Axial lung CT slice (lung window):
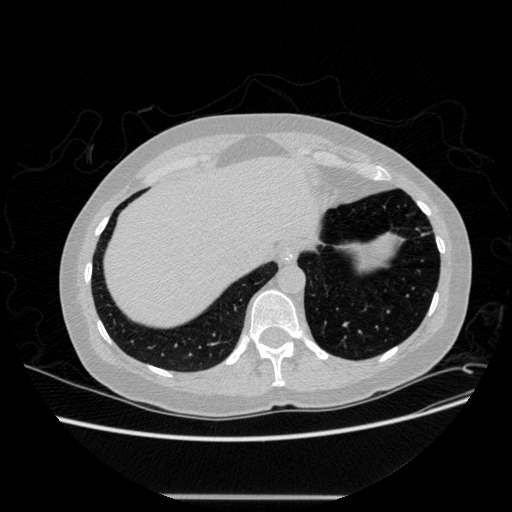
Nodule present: no